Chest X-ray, PA view. Patient: 56 years old, sex F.
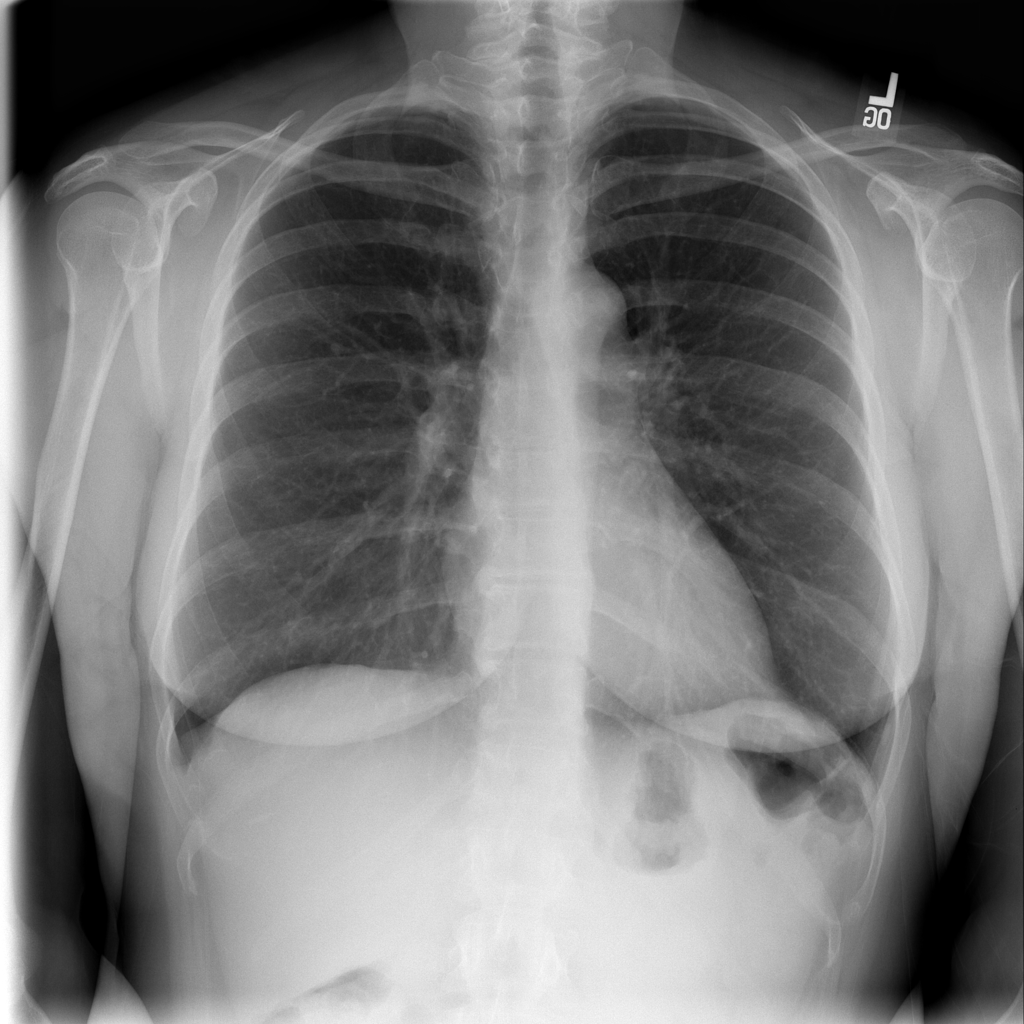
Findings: No Finding